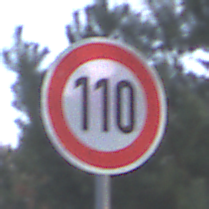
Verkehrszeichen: Geschwindigkeit110
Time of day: MorningAfternoon
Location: Outdoor (Nature)
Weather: PartlyCloudy
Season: NotSpecified
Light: Natural